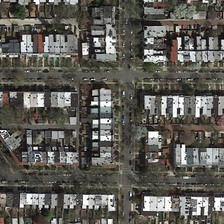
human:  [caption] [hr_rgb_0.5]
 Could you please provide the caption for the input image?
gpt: many buildings and green trees are in a dense residential area .

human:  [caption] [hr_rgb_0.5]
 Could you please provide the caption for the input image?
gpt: many buildings and green trees are in a dense residential area .

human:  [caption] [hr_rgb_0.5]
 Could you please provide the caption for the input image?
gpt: many buildings and green trees are in a dense residential area .

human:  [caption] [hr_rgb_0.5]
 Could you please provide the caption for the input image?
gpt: many buildings and green trees are in a dense residential area .

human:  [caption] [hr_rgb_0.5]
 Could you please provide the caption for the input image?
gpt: many buildings and green trees are in a dense residential area .